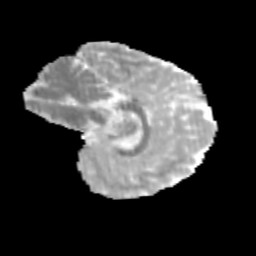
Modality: MD
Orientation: sagittal
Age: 10
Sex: male
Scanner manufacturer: siemens
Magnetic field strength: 3 T
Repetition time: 3.8 s
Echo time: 0.07 s